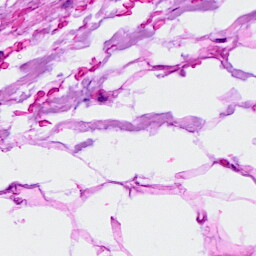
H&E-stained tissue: Breast